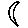
Label: moon